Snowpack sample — Snodgrass Mountain, Crested Butte, Colorado (2/4/25, 12:06 PM MST)
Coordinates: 38.923, -106.968
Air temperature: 35 °F
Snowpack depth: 80 cm
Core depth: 20 cm
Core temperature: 33.8 °F
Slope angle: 14°, slope face: 78°
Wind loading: low
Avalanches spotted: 0
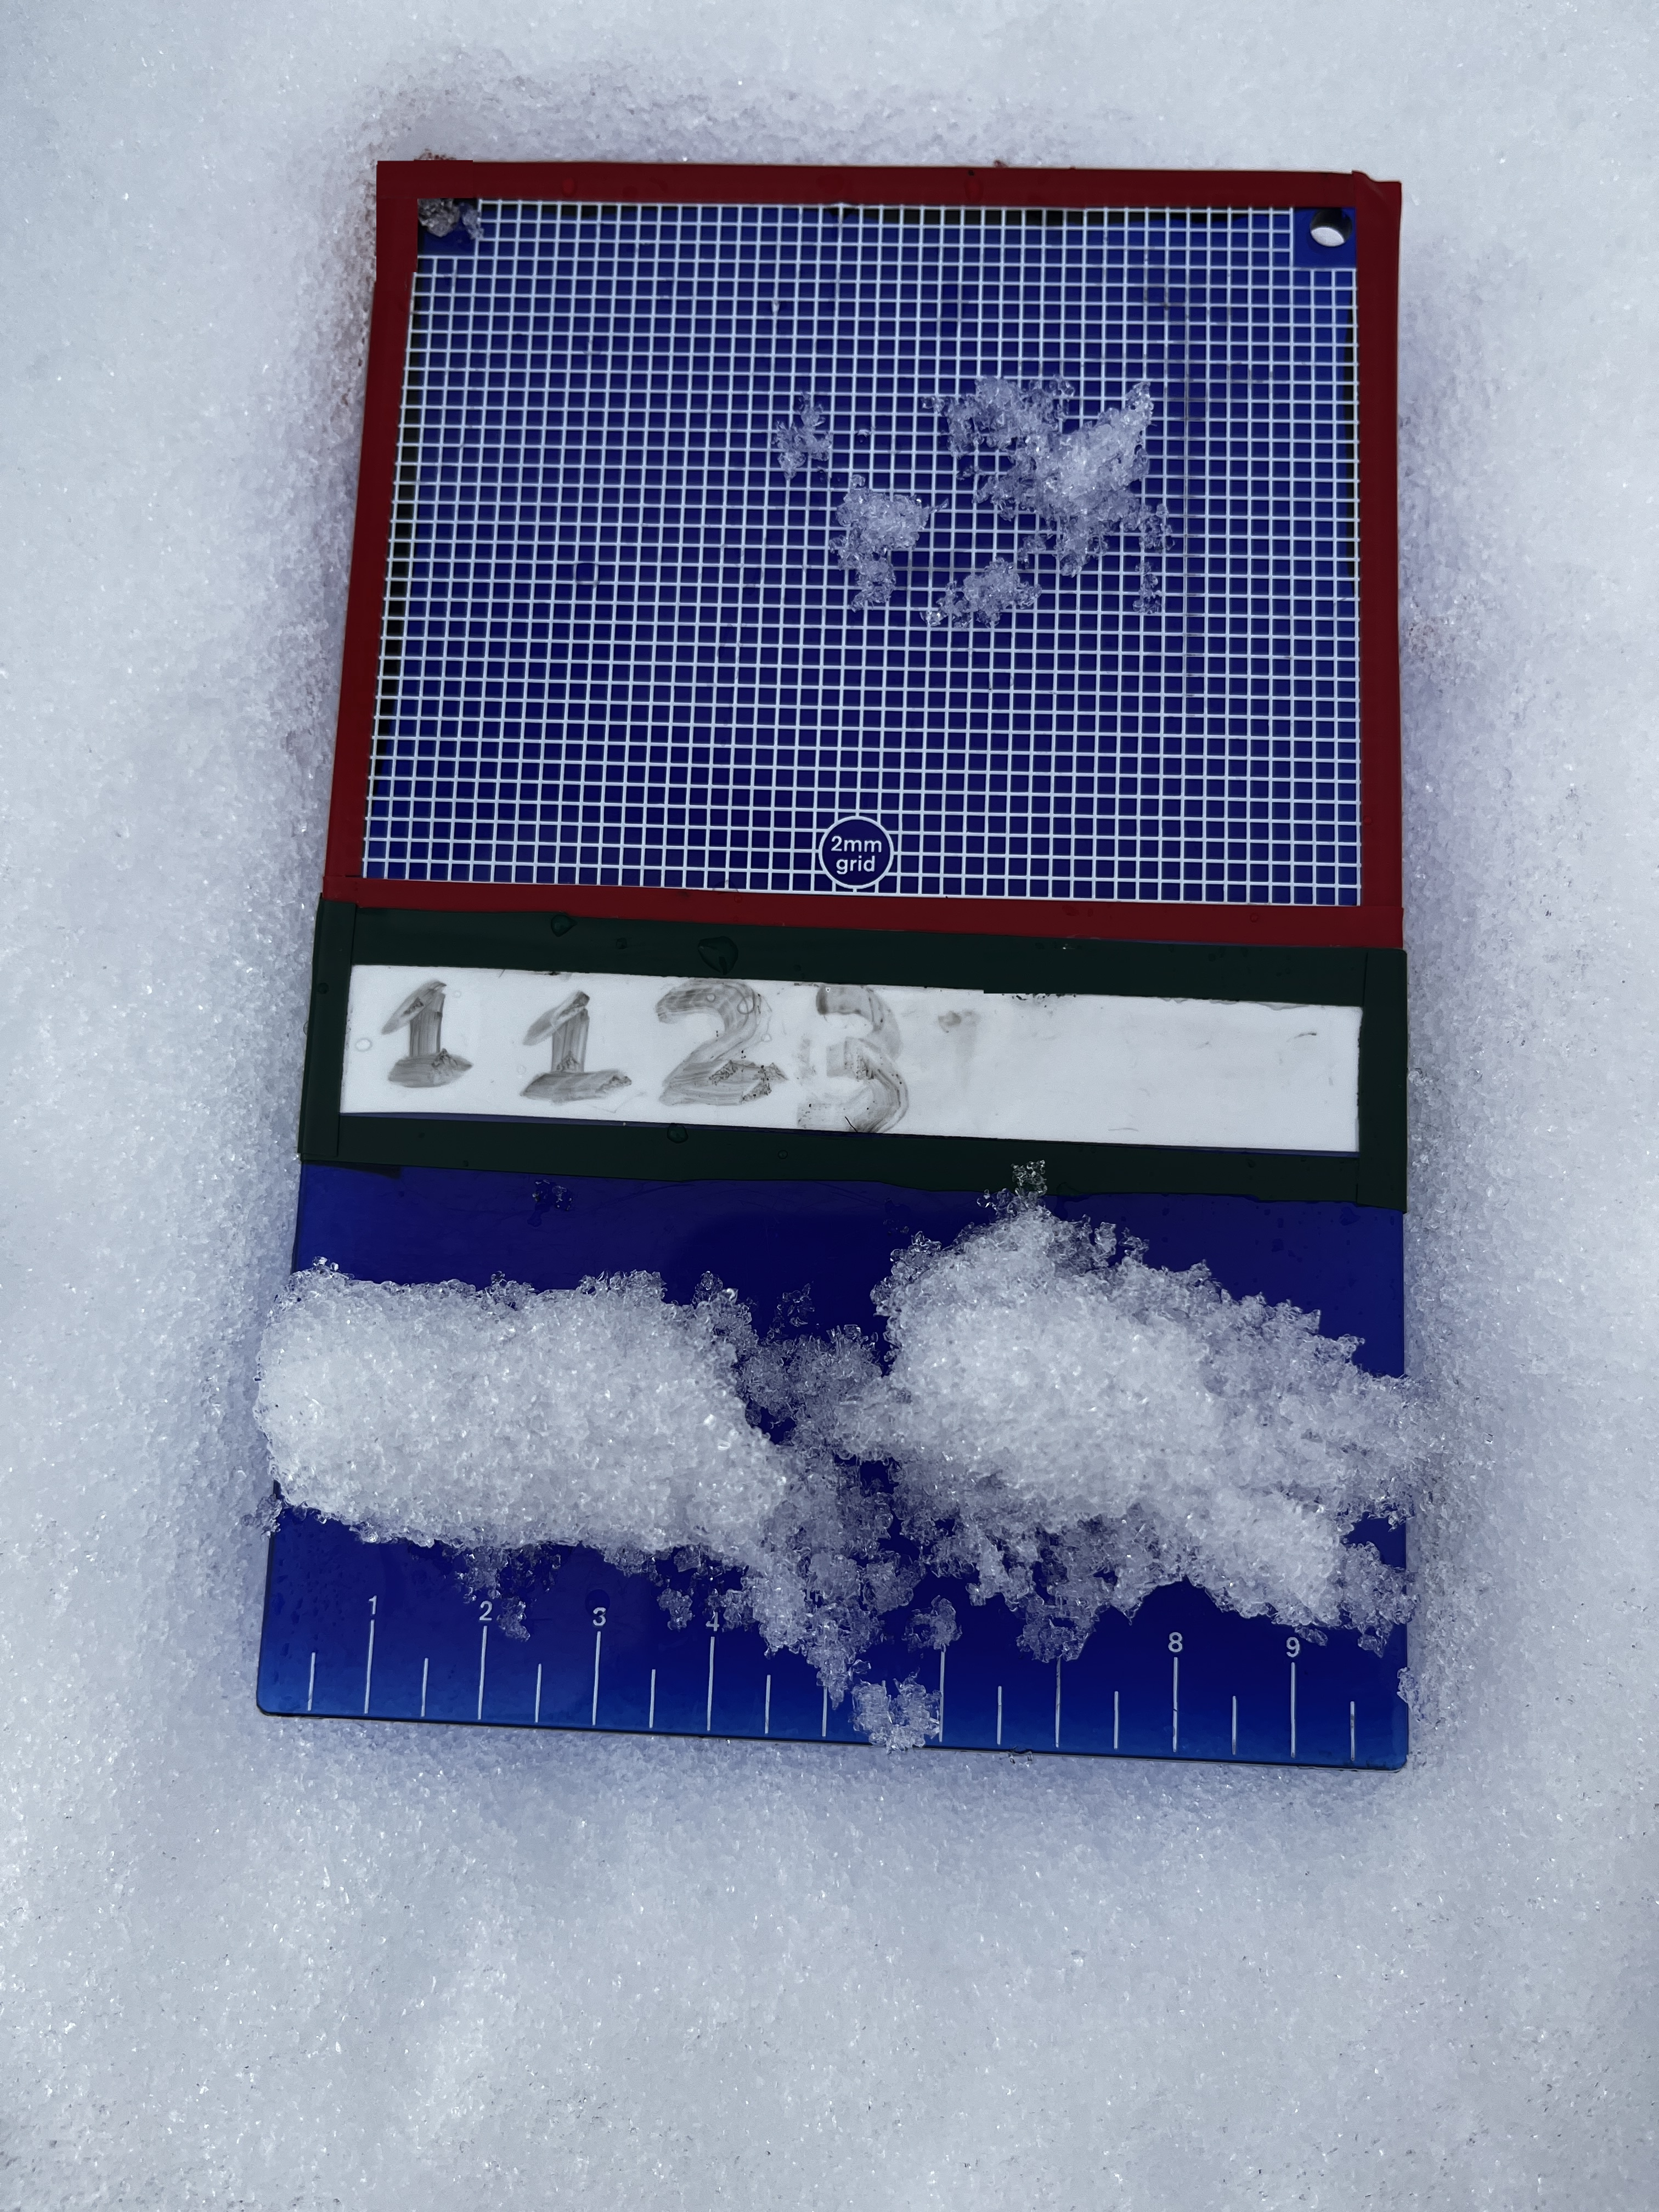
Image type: crystal_card
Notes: No avalanches nearby, unusually warm weather for the last month reported by residents, Collected 25 yards from treeline